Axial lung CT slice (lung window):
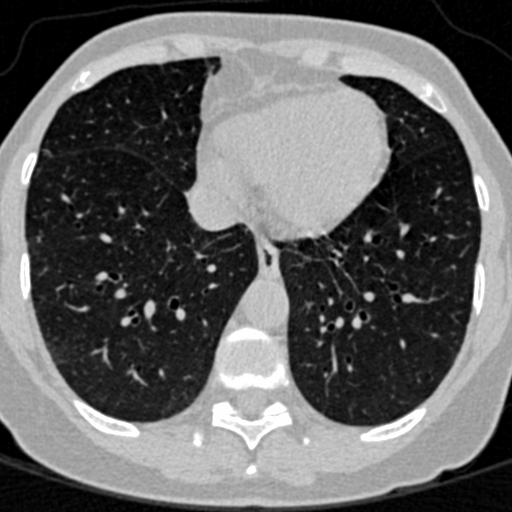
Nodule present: no